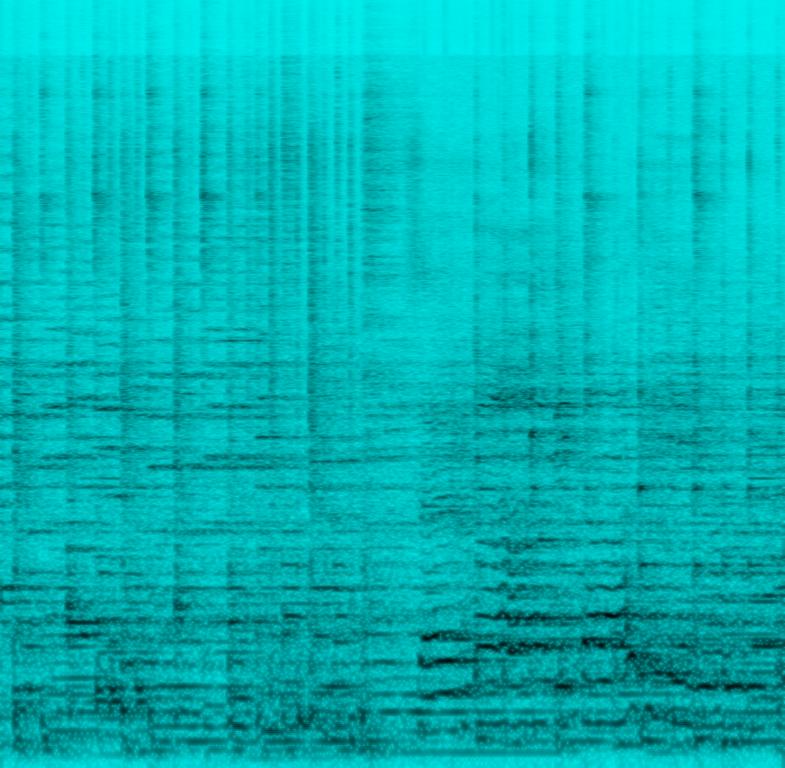
This is a live performance of a religious song. There is a male vocalist singing melodically as the lead. The main melody is being played by the keyboard with the electric guitar and the bass guitar in the background. The rhythmic background is provided by the electronic drums and the electronic percussion. The piece has movements reminiscent of Jewish music.